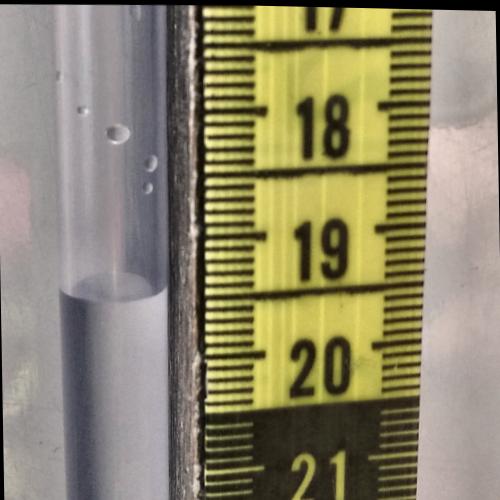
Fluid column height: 19.4 cm